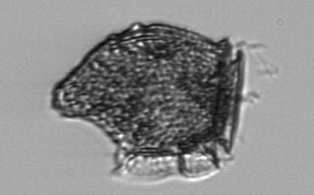
Label: Dinophysis_norvegica